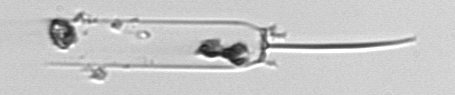
Label: Ditylum_brightwellii